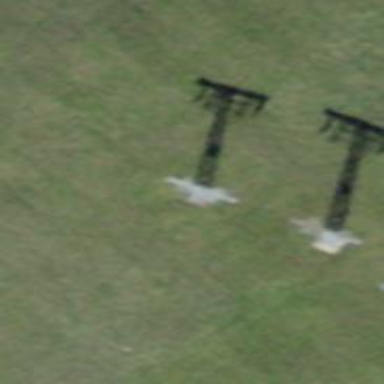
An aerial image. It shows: Pylon used for aerialway.